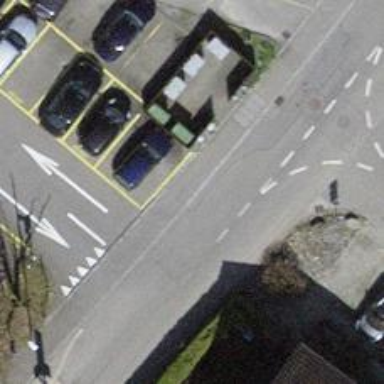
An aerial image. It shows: Sidewalk.